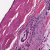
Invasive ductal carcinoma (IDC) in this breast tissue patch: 0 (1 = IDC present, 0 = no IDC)